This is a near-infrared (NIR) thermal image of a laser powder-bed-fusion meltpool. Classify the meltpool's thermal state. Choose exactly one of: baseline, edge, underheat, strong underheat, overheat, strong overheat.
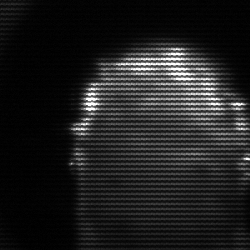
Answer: baseline